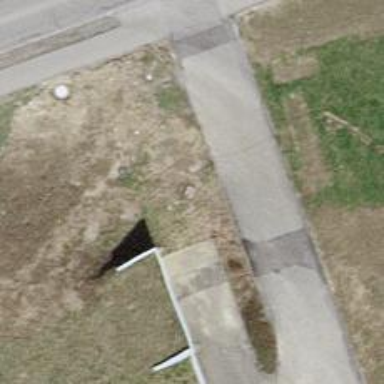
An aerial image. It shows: Bench.